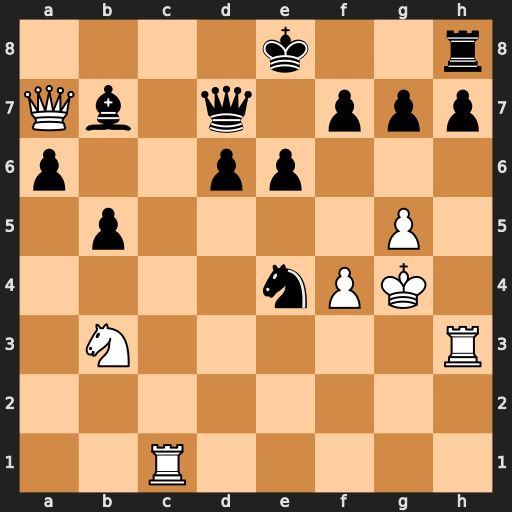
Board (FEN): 4k2r/Qb1q1ppp/p2pp3/1p4P1/4nPK1/1N5R/8/2R5
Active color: w
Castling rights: k
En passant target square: -
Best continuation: Qb8+ Ke7 Qxh8